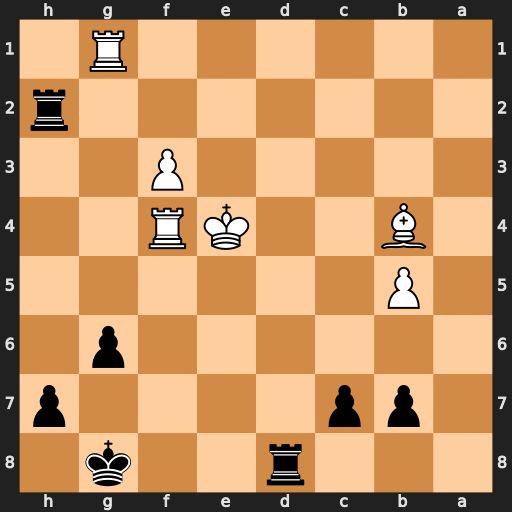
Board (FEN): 3r2k1/1pp4p/6p1/1P6/1B2KR2/5P2/7r/6R1
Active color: b
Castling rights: -
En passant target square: -
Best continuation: Re2#